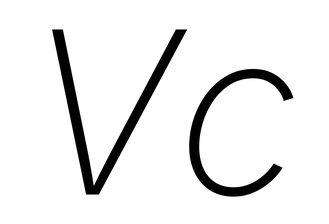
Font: Inter-Italic_ExtraLight_Italic